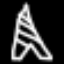
Label: The Eiffel Tower